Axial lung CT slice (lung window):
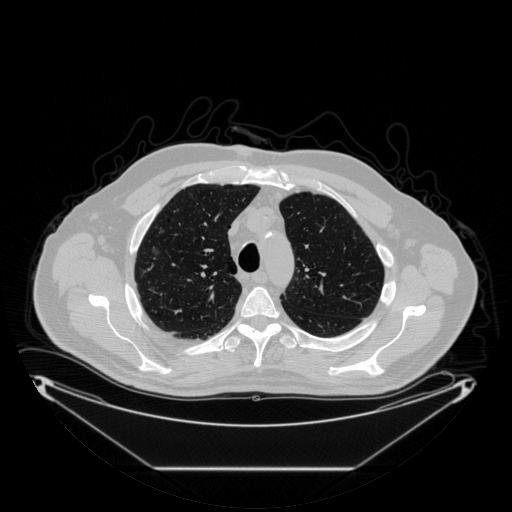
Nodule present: no